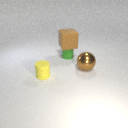
small green rubber cylinder below large brown rubber cube